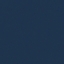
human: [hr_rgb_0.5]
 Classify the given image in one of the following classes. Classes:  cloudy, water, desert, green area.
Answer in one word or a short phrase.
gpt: water